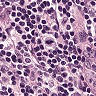
Metastatic tissue present: no